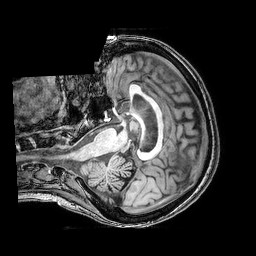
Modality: T1w
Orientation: axial
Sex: female
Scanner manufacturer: philips
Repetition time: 0.008213 s
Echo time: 0.00376 s